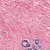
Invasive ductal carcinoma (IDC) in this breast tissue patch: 0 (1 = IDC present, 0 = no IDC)